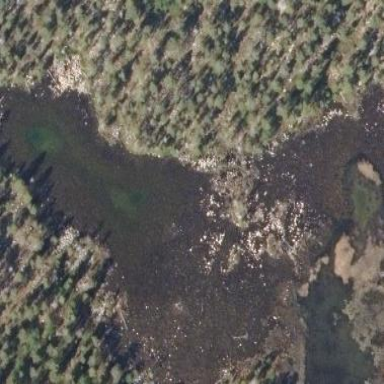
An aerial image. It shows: Pond surrounded by natural water.